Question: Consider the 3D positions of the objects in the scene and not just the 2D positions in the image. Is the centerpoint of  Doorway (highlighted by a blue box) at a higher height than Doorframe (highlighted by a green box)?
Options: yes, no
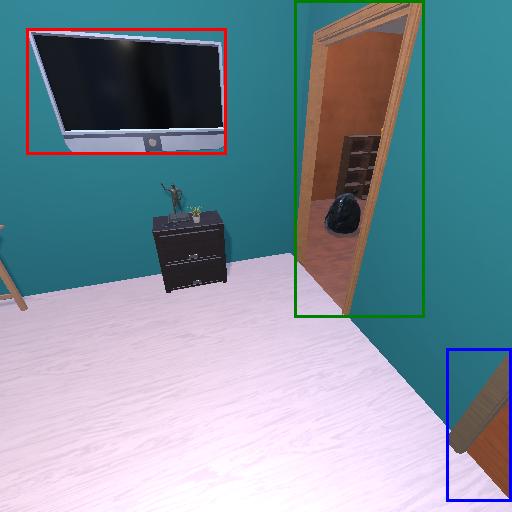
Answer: yes